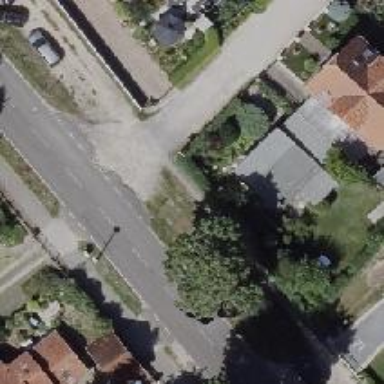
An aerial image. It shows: Road with "give way" sign.